Question:
I want save the username and password when user login, and I added the two Apple's file
in my app, but there is an error and build failed, maybe something about i386 cause this failed.
I using Xcode 4.3.2 and iPhone 5.1 simulator.I dont know what should I do with this error.
Help me, thanks in advance!
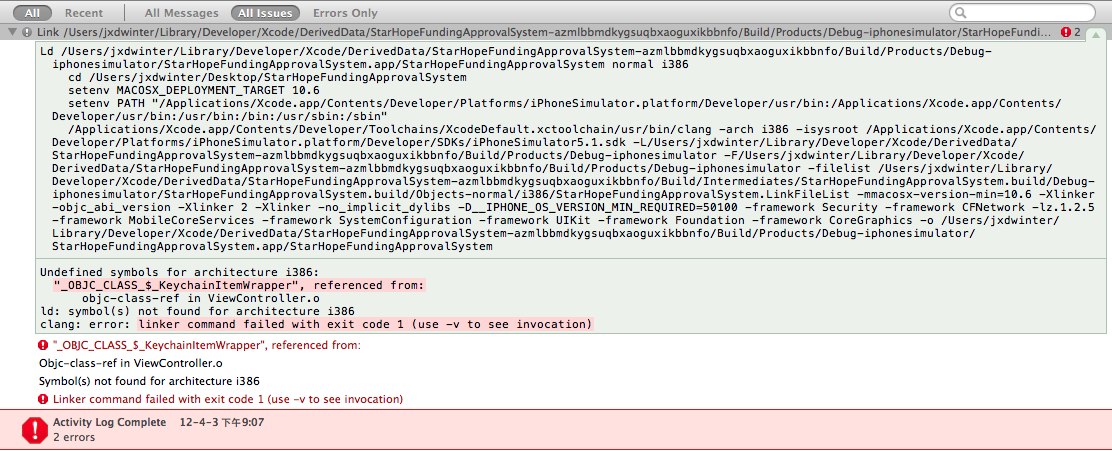
Answer: You probably have not marked KeychainItemWrapper.m as part of the target, so it's not being compiled. Select the file in the filelist, Open the inspector (the right-hand pane), and make sure that it's assigned to the current target.
Don't forget that you will also need to link Security.framework.